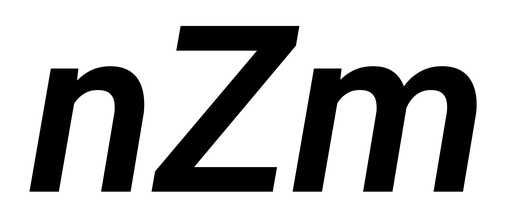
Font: Roboto-Italic_SemiBold_Italic